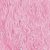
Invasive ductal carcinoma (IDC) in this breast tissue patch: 0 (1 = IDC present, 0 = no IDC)